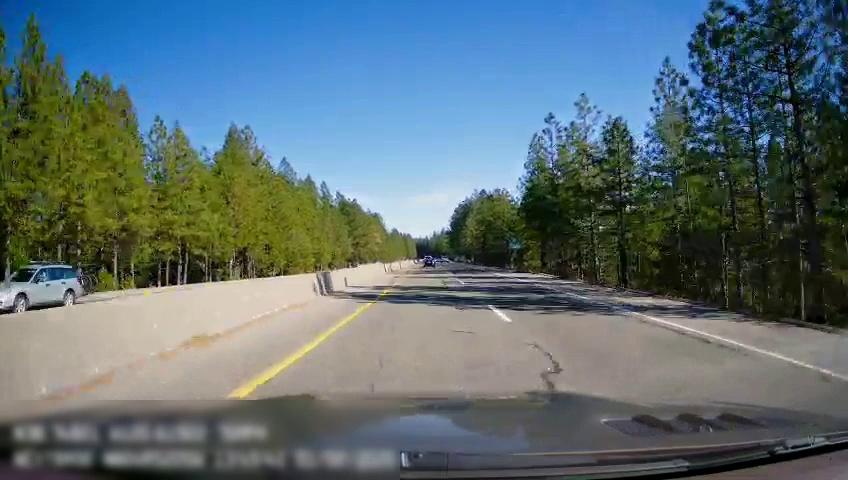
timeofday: Day
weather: Sunny
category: Drivable Space
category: Drivable Space
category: Vehicles | Car
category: Vehicles | SUV
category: Lanes | Current Lane
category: Lanes | Current Lane
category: Lanes | Alternate Lane
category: Traffic | Signs